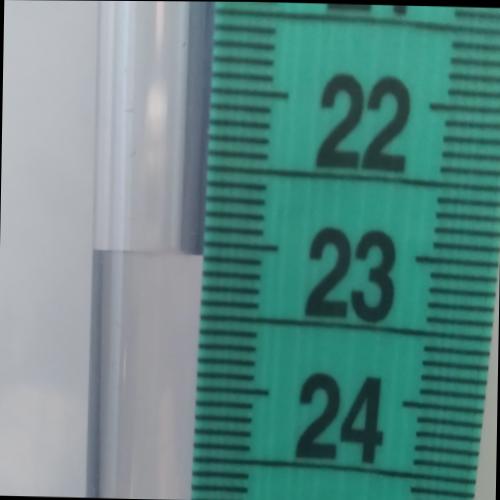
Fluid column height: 23.1 cm